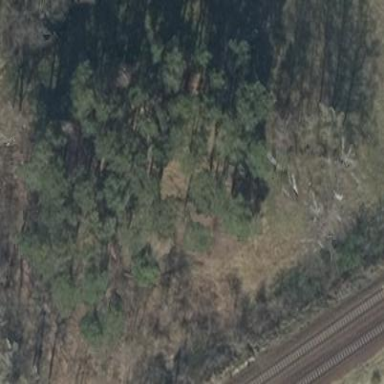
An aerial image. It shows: Forest area.